Aerial crown-view tile of a tropical tree (Barro Colorado Island, Panama), acquired 20250616:
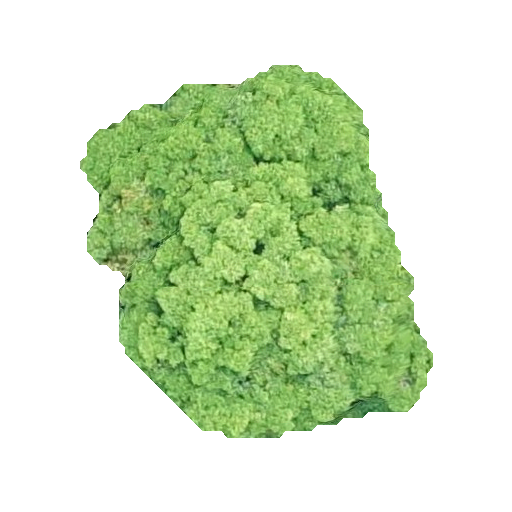
Species: Handroanthus guayacan
GBIF accepted scientific name: Handroanthus guayacan
Crown area: 136.671 m²